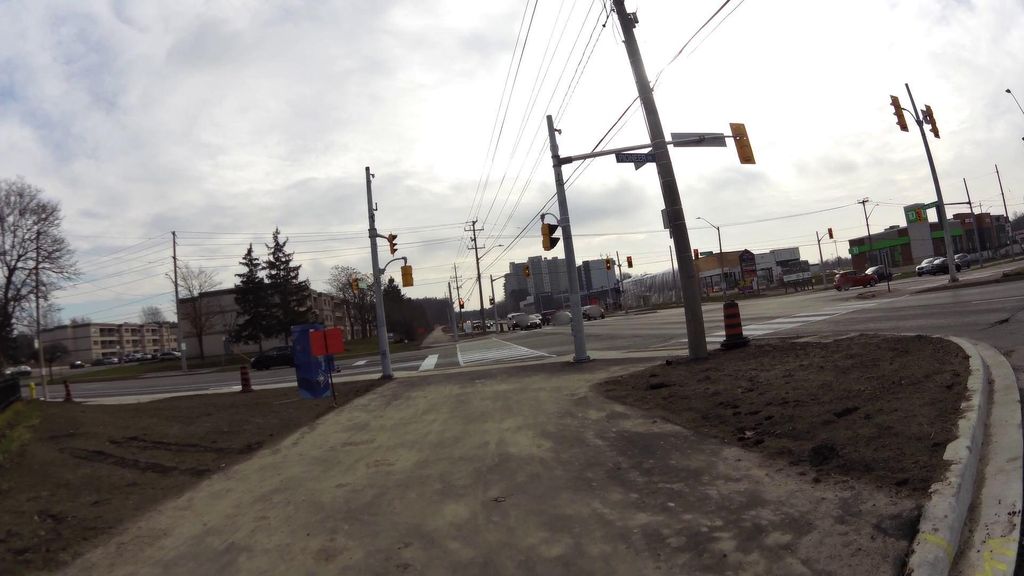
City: kitchener-waterloo